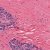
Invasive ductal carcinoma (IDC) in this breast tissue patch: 0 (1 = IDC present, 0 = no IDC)